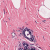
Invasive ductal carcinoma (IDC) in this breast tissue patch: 0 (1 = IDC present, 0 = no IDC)